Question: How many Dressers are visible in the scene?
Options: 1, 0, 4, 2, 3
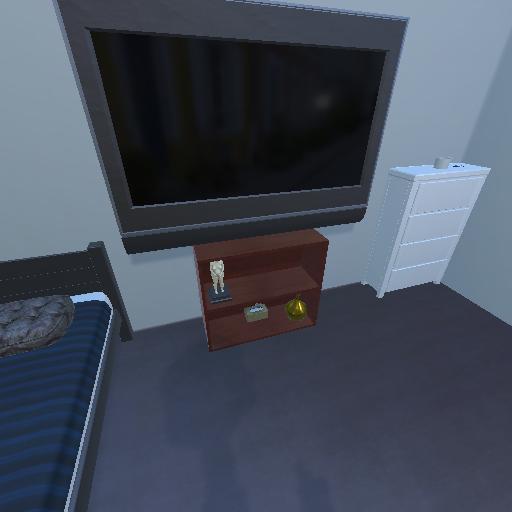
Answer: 1